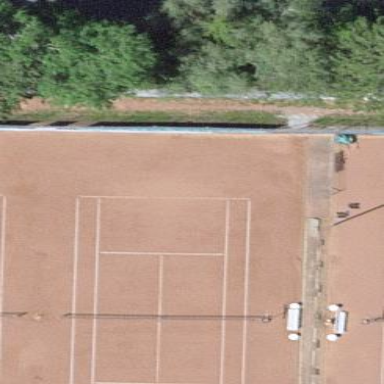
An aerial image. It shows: Tennis court on pitch designated for leisure land.